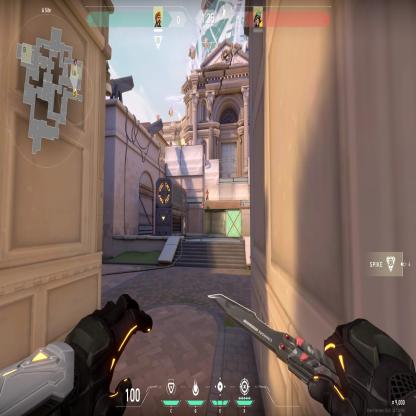
Label: enemy